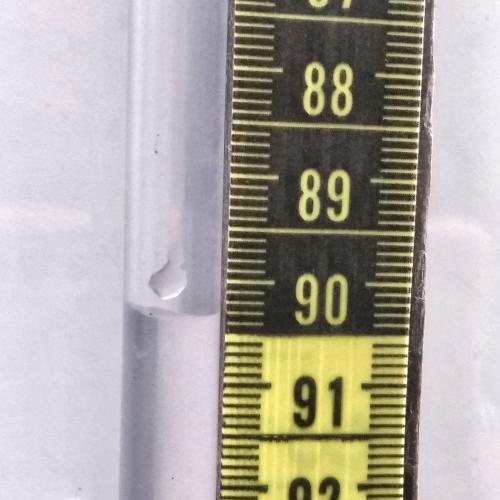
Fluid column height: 90.3 cm